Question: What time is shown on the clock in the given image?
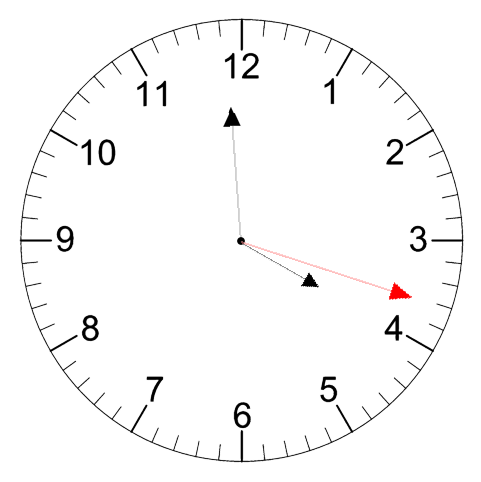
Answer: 03:59:18